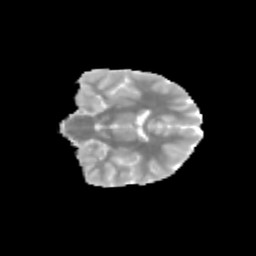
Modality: MD
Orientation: coronal
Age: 13
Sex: female
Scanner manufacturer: siemens
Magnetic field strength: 3 T
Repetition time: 3.8 s
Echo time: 0.07 s